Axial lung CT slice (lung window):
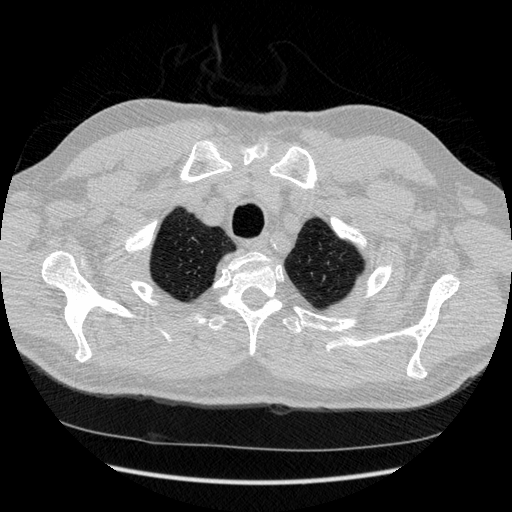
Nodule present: no